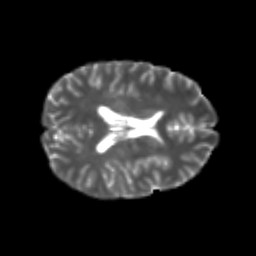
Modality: T2w
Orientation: axial
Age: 22
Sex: male
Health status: healthy
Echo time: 0.074 s